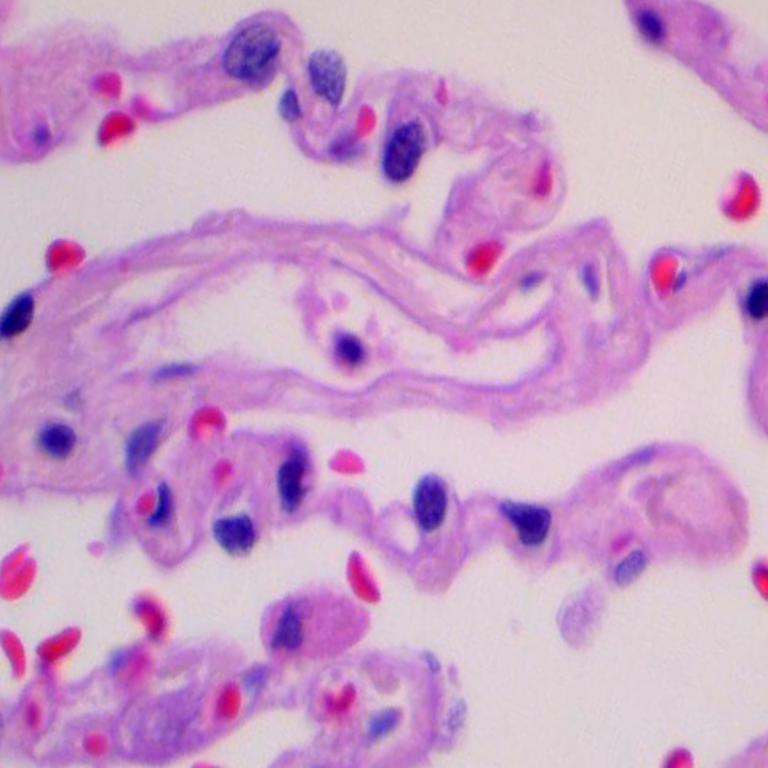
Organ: lung
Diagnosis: benign